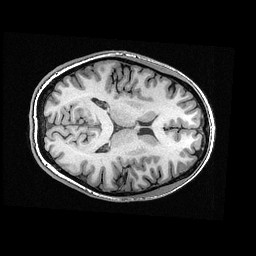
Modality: T1w
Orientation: axial
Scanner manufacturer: ge
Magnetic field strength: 3 T
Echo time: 0.00318 s